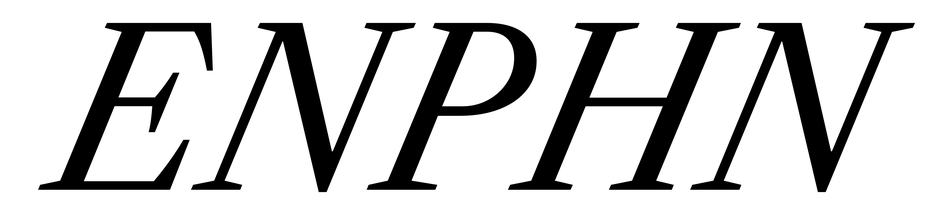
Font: LibreCaslonText-Italic_Italic